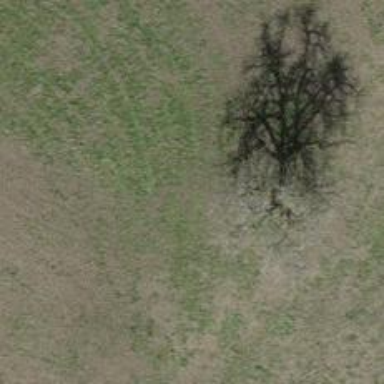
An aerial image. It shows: Single tag "natural: tree."